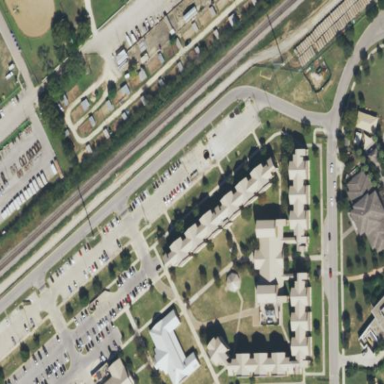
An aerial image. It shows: Building that serves as military barracks.